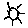
Label: sun